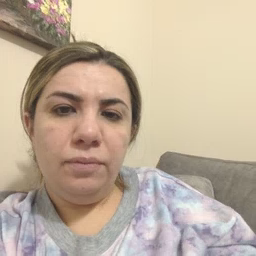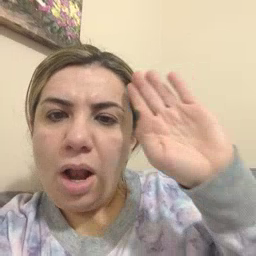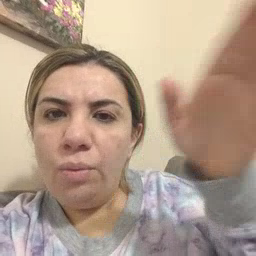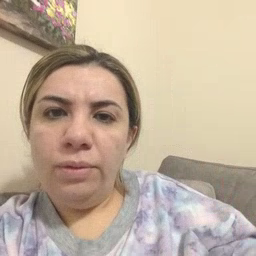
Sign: hello